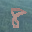
Label: 8